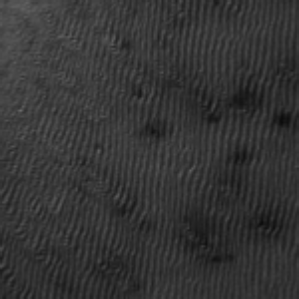
Label: frost